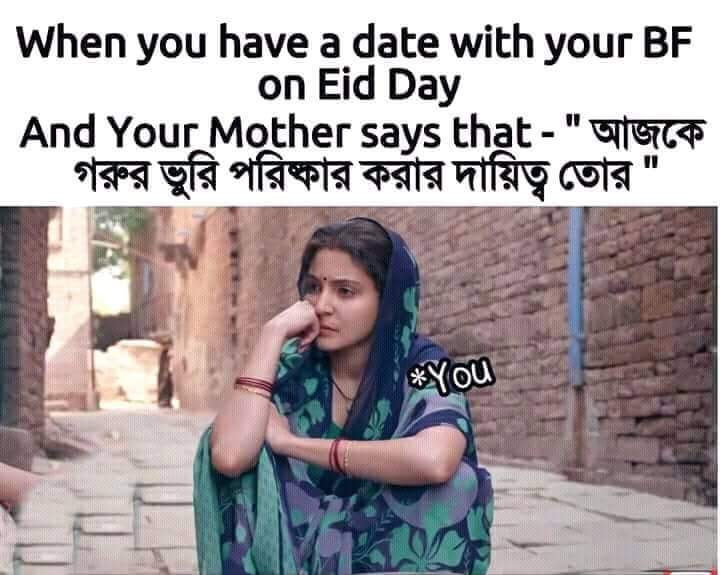
Caption: When you have a date with your BF on Eid Day And Your Mother says that -"আজকে গরুর ভুরি পরিষ্কার করার দায়িত্ব তোর"
Label: non-hate